RGB frame:
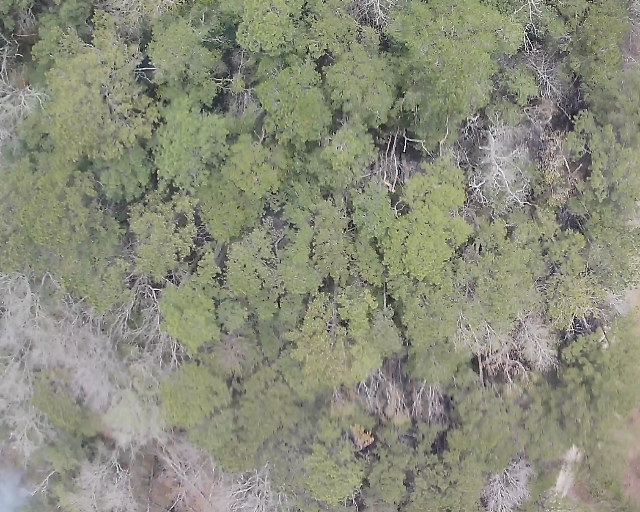
Thermal frame:
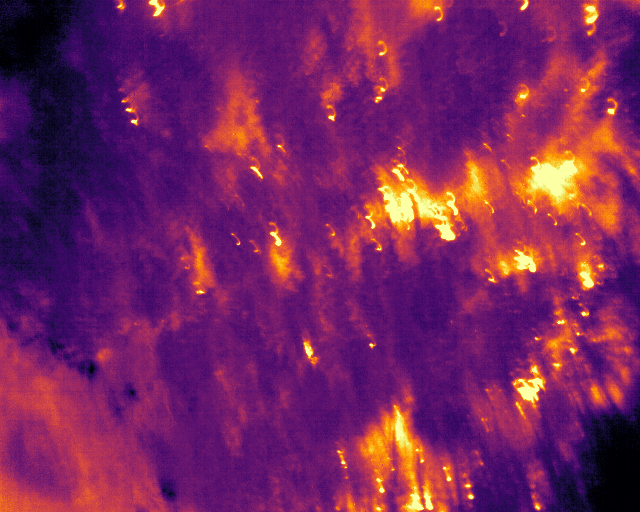
Captured: 2026-02-26 03:06:53
Pixels at or above 80 °C: 0 (fraction of frame: 0)